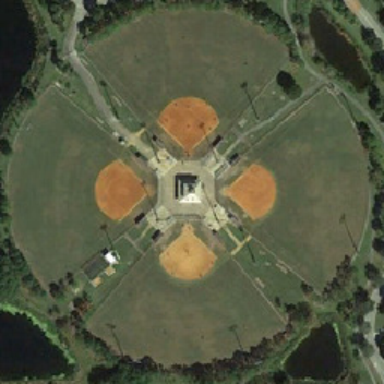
Four baseball fields are surrounded by many green trees and several ponds .